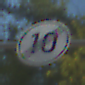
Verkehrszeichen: EndeGeschwindigkeit10
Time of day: MorningAfternoon
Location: Outdoor (Nature)
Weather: PartlyCloudy
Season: NotSpecified
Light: Natural